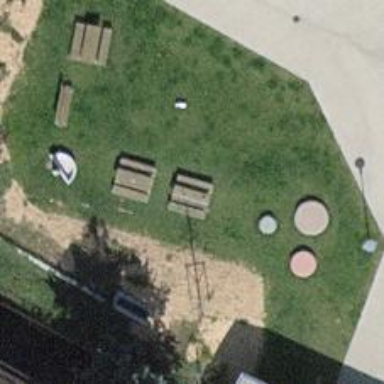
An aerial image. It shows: Picnic table located in leisure land area.